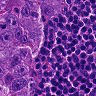
Metastatic tissue present: yes